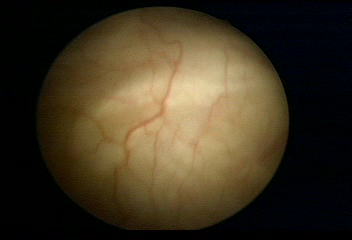
Modality: WLC
Class: Normal mucosa
Bladder cancer association: No